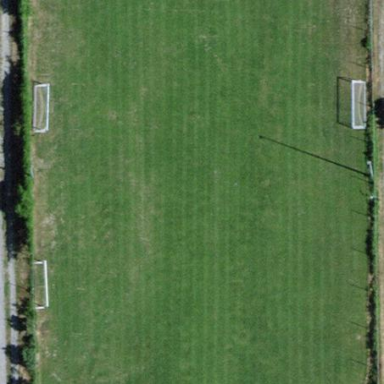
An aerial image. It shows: Soccer pitch for leisureland activities.